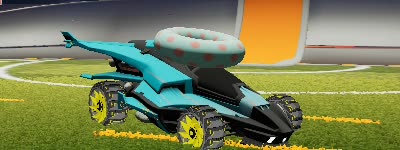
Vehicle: aftershock